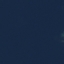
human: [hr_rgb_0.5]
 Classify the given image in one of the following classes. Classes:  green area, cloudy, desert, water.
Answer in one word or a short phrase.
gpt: water